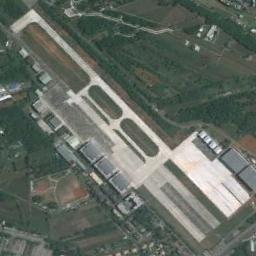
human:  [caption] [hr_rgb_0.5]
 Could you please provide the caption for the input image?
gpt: A complex airport with many runways and buildings is surrounded by a brown and green farmland .

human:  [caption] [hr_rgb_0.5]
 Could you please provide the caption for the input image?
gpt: Most of the buildings at this airport have livid roofs .

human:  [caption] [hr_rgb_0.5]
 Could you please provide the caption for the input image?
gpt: An airport with some parallel runways and an open area in the forest and some buildings beside .

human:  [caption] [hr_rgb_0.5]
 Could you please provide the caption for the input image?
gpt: There is an airport in the middle of the field .

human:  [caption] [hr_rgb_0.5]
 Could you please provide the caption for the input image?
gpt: There are many buildings of different sizes and shapes at the airport .